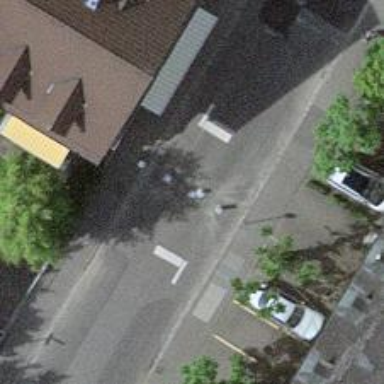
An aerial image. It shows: Rising bollard serving as barrier.